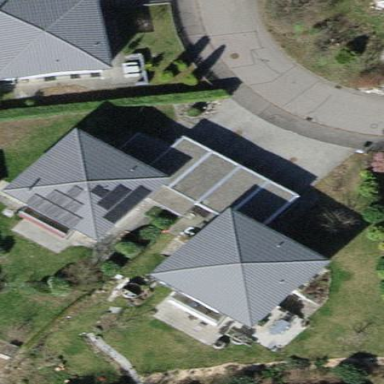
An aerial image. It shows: House with pyramidal roof shape.